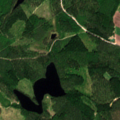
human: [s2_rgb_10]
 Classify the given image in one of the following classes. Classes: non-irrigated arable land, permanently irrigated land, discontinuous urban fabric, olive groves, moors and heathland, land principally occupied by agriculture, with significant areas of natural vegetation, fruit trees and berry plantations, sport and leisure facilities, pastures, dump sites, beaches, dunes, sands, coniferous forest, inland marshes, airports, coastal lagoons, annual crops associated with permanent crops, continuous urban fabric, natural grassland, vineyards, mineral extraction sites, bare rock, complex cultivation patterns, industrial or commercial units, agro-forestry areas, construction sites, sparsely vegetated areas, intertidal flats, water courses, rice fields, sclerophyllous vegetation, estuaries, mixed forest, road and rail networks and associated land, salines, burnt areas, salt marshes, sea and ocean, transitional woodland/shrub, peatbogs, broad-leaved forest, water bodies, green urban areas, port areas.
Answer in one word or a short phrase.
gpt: coniferous forest, mixed forest